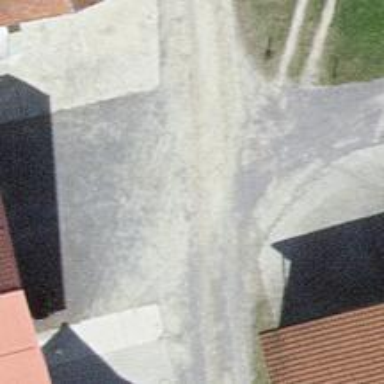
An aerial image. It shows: Track with grade 4 track type.